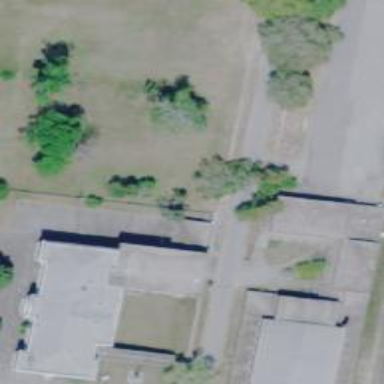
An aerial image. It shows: School building.